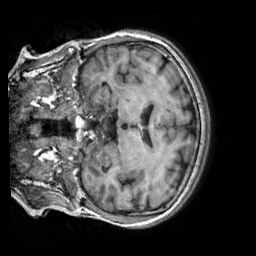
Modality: T1w
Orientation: coronal
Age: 65
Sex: female
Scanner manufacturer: siemens
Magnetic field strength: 3 T
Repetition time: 2.3 s
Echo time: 0.00303 s